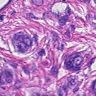
Metastatic tissue present: yes